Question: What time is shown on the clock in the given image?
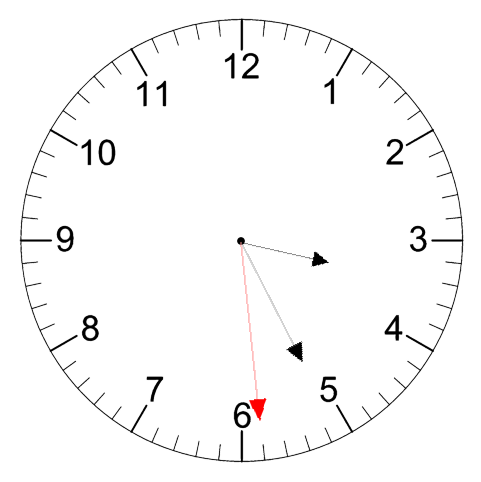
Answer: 03:25:29